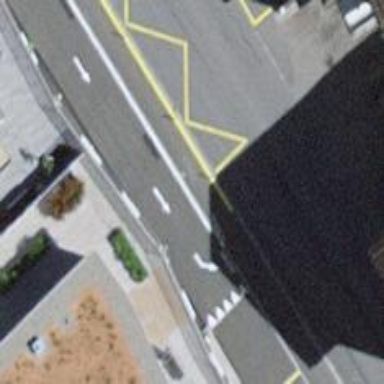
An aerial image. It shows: Bus stop with designated public transport stop position.